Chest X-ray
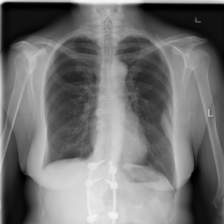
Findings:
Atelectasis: negative
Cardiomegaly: negative
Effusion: negative
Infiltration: negative
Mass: positive
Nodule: negative
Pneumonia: negative
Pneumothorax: negative
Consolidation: negative
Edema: negative
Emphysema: negative
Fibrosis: negative
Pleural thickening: negative
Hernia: negative